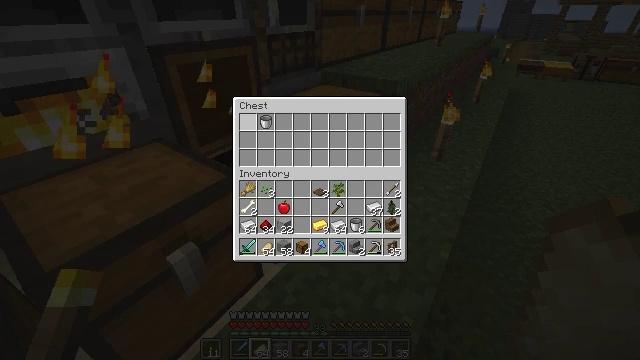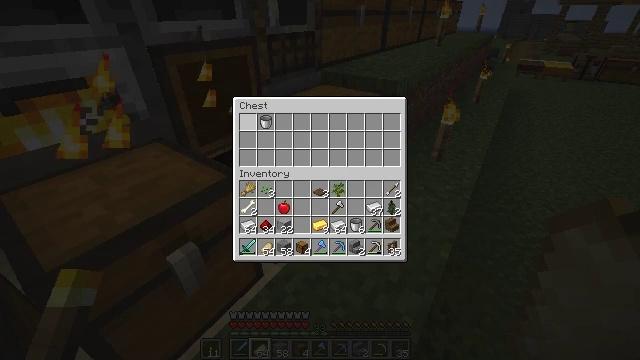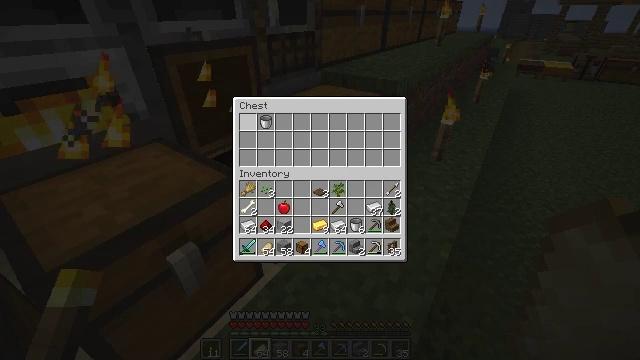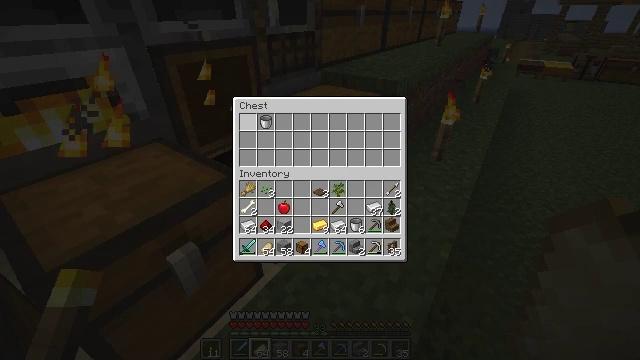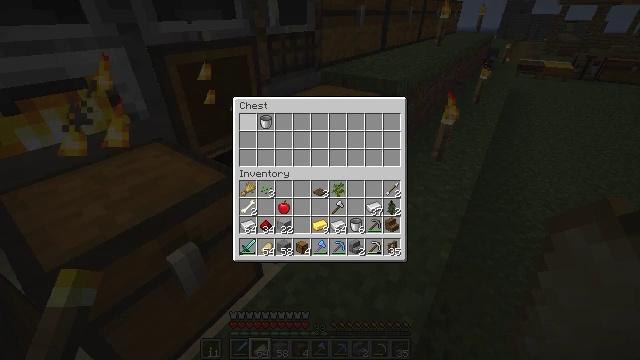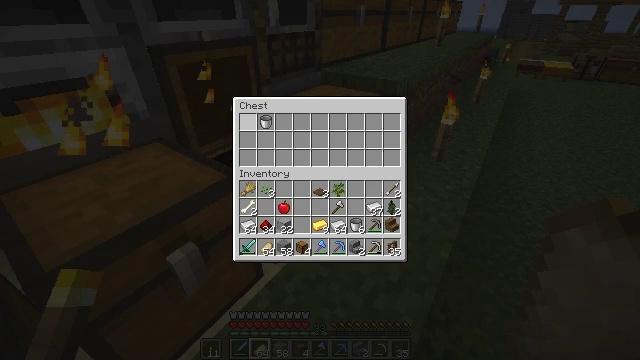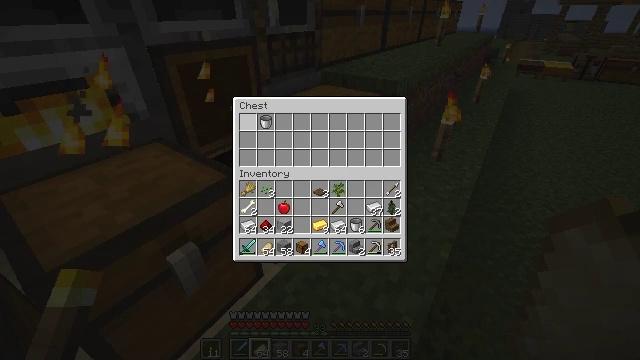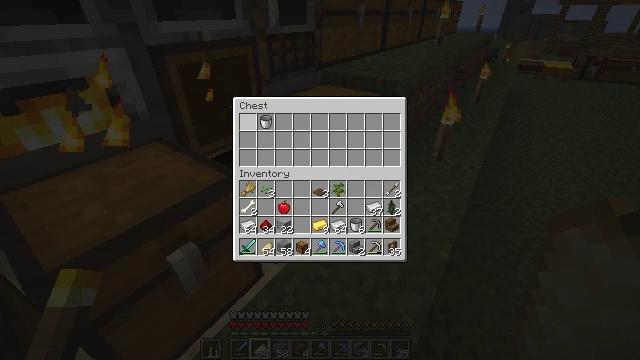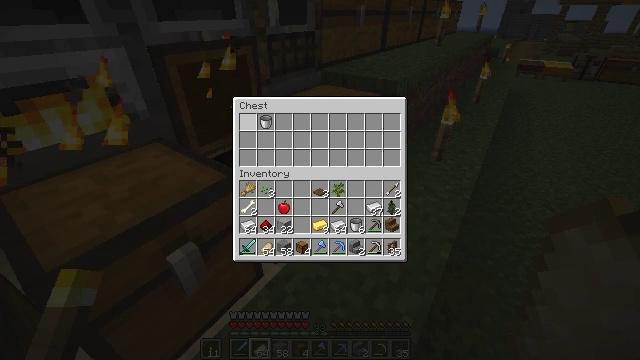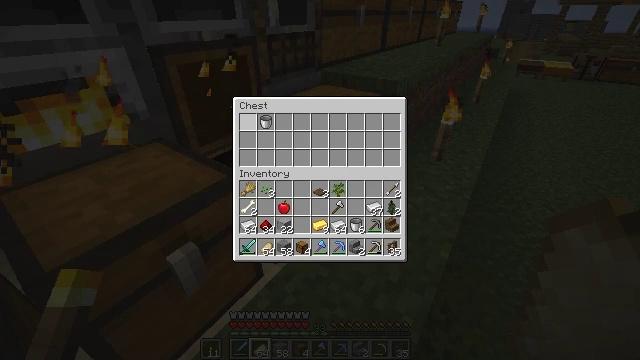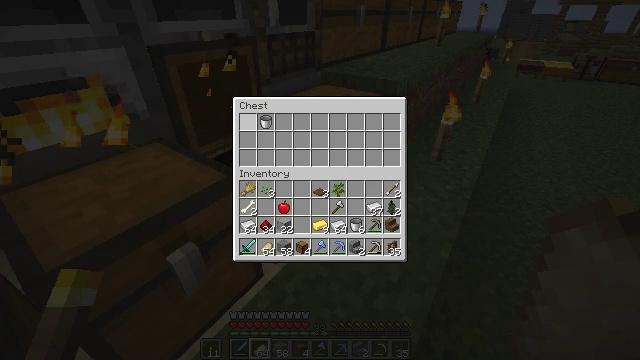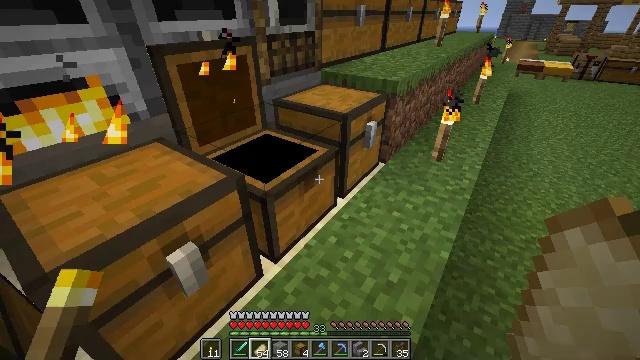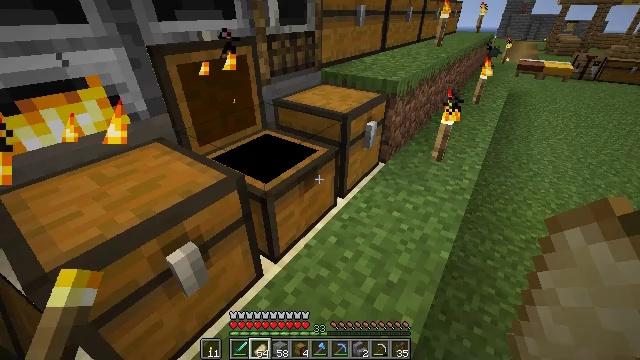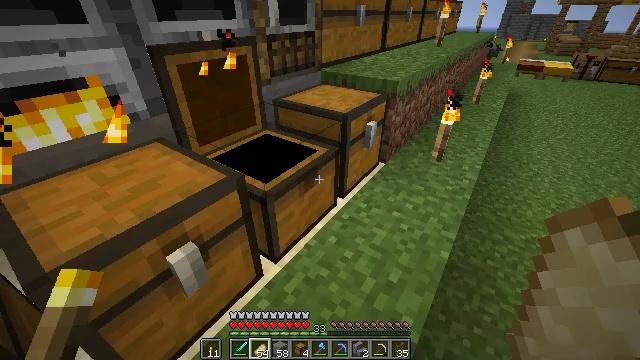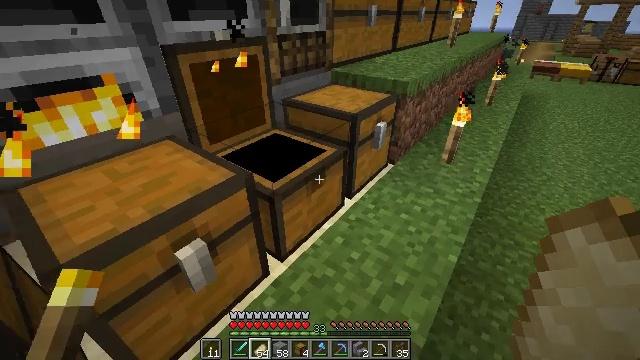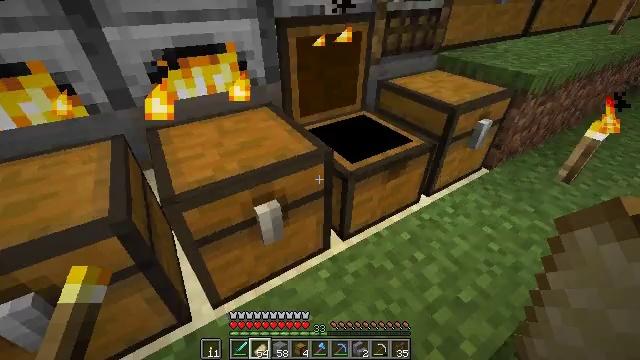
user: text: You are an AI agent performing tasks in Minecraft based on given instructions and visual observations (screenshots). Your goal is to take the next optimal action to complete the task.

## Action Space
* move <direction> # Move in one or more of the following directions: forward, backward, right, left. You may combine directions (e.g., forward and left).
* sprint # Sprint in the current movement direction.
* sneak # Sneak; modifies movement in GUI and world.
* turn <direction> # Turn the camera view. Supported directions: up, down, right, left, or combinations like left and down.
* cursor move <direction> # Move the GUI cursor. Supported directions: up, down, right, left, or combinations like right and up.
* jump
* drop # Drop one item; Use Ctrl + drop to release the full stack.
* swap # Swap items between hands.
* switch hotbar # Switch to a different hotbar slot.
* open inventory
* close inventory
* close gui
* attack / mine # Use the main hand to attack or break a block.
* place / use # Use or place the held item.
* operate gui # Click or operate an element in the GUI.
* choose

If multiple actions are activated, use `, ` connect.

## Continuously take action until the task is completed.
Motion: motion action
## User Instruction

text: Use stone to craft stone bricks.
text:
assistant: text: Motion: no_op
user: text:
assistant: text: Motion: no_op
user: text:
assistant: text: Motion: no_op
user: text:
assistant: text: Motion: no_op
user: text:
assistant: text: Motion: no_op
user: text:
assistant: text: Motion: no_op
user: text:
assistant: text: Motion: no_op
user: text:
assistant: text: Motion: no_op
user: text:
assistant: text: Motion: no_op
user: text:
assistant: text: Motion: no_op
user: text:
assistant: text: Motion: no_op
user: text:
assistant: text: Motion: close gui
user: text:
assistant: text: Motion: no_op
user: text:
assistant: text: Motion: turn left
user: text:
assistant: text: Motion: turn left and down
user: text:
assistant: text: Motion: turn left and down
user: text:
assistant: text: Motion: turn left
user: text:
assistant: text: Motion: turn left
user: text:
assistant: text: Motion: no_op
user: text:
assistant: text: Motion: use / place
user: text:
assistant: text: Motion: use / place
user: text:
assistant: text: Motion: use / place
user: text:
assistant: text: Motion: no_op
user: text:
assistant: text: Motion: no_op
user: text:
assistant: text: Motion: open gui
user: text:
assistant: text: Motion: no_op
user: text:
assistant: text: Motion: cursor move right and up
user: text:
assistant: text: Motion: cursor move right
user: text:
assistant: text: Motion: no_op
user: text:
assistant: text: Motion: no_op